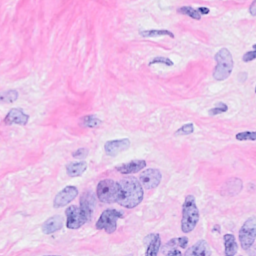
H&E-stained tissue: Breast